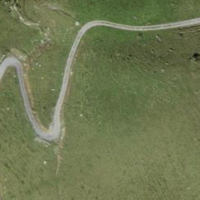
EUNIS habitat code: 23
Species observed at this site:
Parnassia palustris